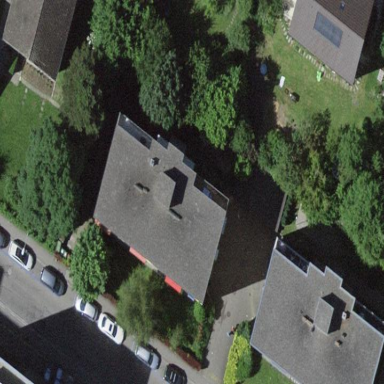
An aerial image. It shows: Residential building with flat roof.